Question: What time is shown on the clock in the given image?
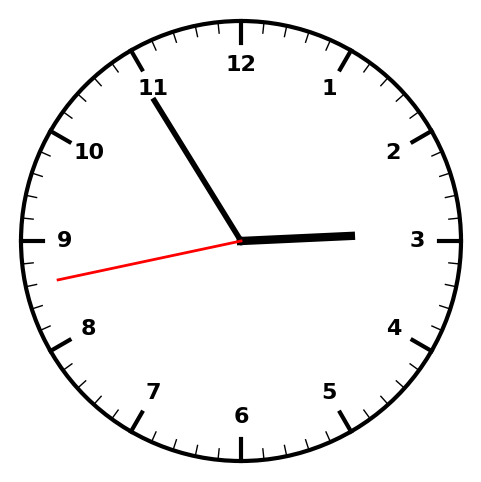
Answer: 02:54:43